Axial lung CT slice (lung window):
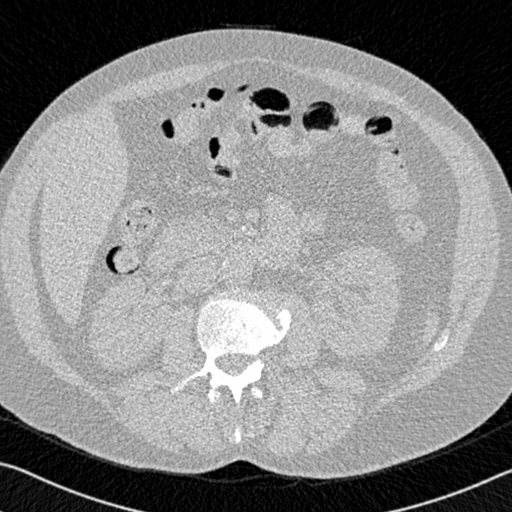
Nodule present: no